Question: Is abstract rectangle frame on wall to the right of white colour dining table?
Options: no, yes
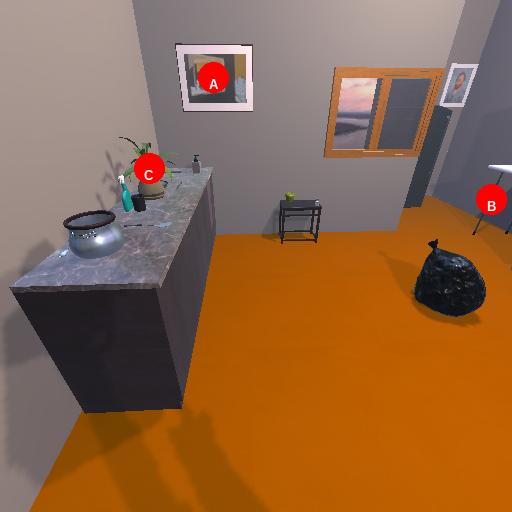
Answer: no